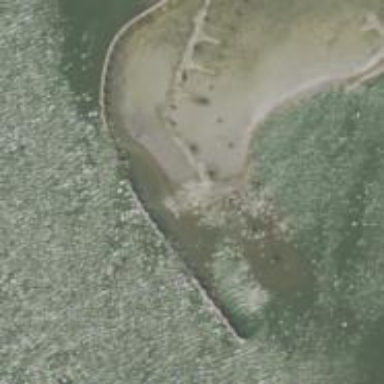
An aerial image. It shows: Ruined pier structure.